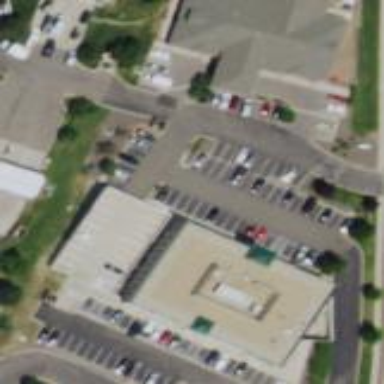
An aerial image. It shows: Office building.